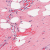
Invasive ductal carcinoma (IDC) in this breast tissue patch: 0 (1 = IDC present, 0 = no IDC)